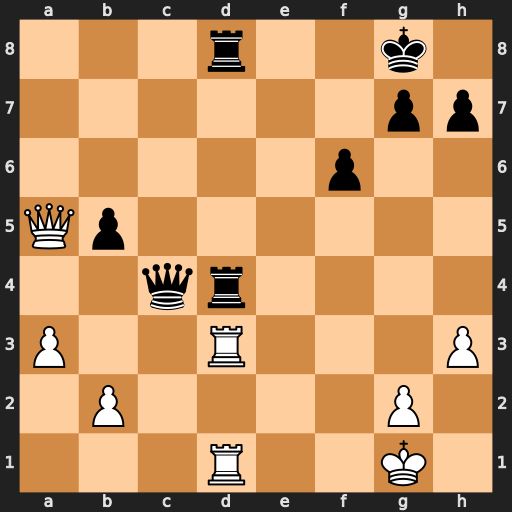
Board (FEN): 3r2k1/6pp/5p2/Qp6/2qr4/P2R3P/1P4P1/3R2K1
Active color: w
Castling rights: -
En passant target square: -
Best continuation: Rxd4 Rxd4 Qa8+ Kf7 Qa7+